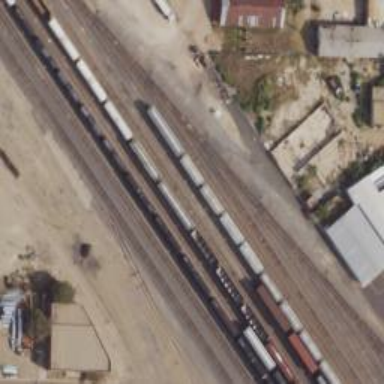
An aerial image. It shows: Railway yard in service.